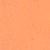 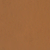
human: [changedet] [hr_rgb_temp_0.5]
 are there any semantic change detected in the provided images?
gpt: There is no change to mention.